Question: I have the following problem:

As you can see the text is being cut off because the element is not long enough, I want the text that is too long to either hide or become ellipsis.
I have tried both of these and nothing happens:
'''
text-overflow:ellipsis
overflow:hidden
'''
Why dont they work ??
HTML:
'''
<div class="header">
<div class="ico" style="background-image:url(ImgSport.ashx?IDBook=90&amp;IDSport=468&amp;);">
</div>
<span><span id="lblGruppo">International</span> - <span id="lblEvento">Fifa World Cup 2014 - Best South American Country</span></span>
<div class="btn">
<a href="javascript:CloseBoxOdds(40256);" id="linkChiudi" class="lnkOddsCls" title="Close"></a>
<a href="../Sport/OddsPrintOption.aspx?IDEvento=40256" id="linkStampa" class="lnkOddsPrn" title="Print event"></a>
<a href="javascript:(RefreshEventAsync(40256,-1,sTxtEventi, 1,1))" id="linkRefresh" class="lnkOddsRfh"></a>
<a href="../Sport/Groups.aspx" class="lnkOddsBack" title="Back to selection page"></a>
<a id="linkMainStats" title="Stats" class="lnkOddsStats" target="_blank"></a>
</div>
</div>
'''
CSS:
'''
.divOdds .header > SPAN {
background-color: #063a08;
padding: 0px 0px 0px 12px;
}
.divOdds .header .ico {
background-color: #063a08;
position: absolute;
top: 0px;
left: 4px;
height: 20px;
width: 25px;
background-size: 16px;
background-repeat: no-repeat;
background-position: center center;
}
.divOdds .header {
border-radius: 5px;
position: relative;
height: 20px;
line-height: 20px;
padding-left: 25px;
text-transform: uppercase;
font-size: 13px;
margin-bottom: 5px;
}
#lblEvento {
text-overflow:ellipsis;
overflow: hidden;
}
'''
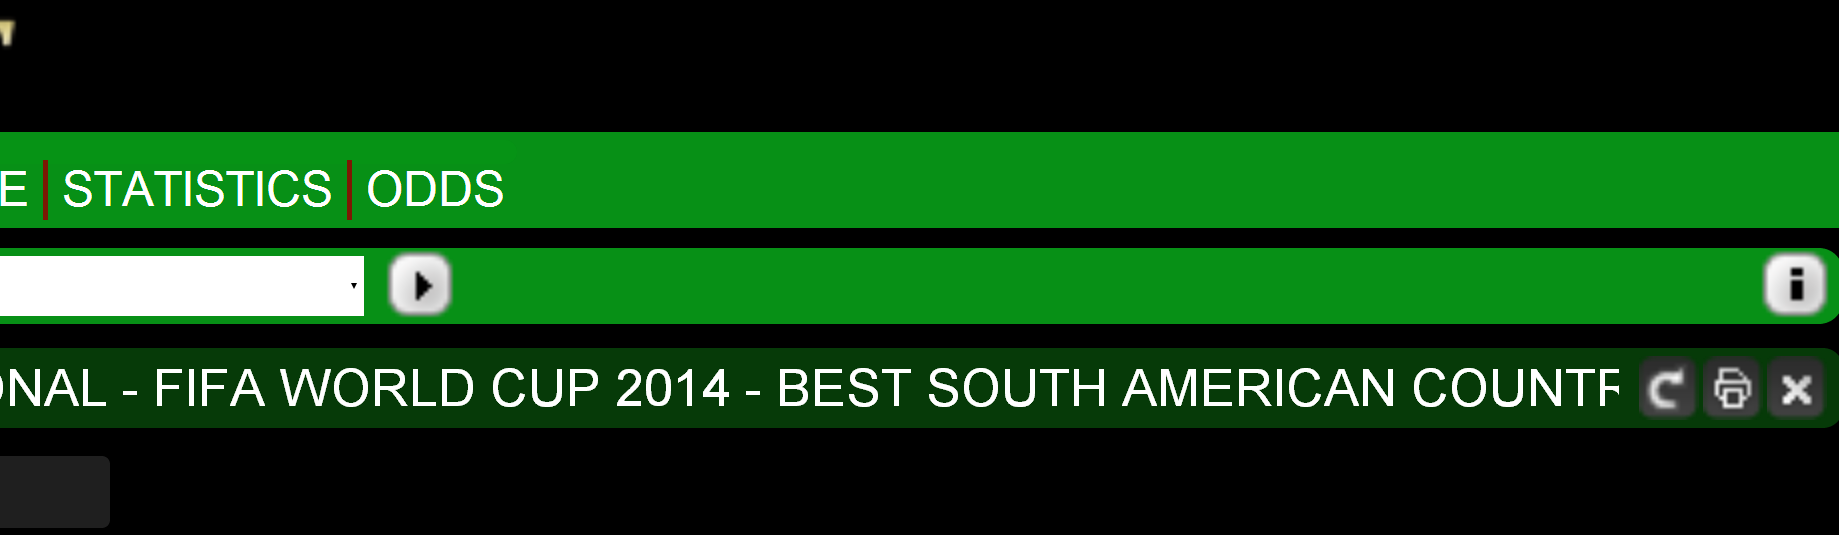
Answer: Apply text-overflow for your span with id "lblEvento".
'''
#lblEvento
{
white-space: nowrap;
text-overflow: ellipsis;
width: 200px; /* You need to decide how much you want to show*/
display: block;
overflow: hidden;
}
'''
<URL>
Add float property for aligning the span element next to each like below.
'''
#lblEvento
{
white-space: nowrap;
text-overflow: ellipsis;
width: 200px;
display:block;
overflow: hidden;
float:left;
}
#lblGruppo{float:left;}
'''
<URL>